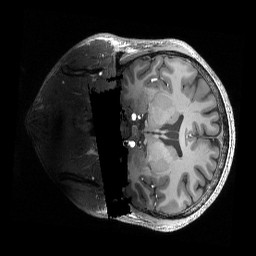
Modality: T1w
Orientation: coronal
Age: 27
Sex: male
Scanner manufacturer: siemens
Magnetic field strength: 6.98 T
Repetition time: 2.53 s
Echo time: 0.00176 s